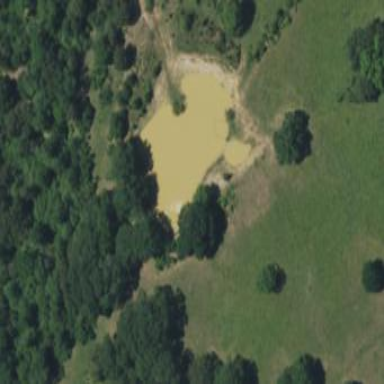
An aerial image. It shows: Peaceful pond surrounded by nature.